Question: I have this code. (Used it in other old project of mine, worked wonderfully)
'''
SOCKET Connect(char * host, int port){
struct sockaddr_in sin = {0};
struct hostent * entry = 0;
SOCKET s = socket(AF_INET, SOCK_STREAM, IPPROTO_TCP);
if(s == INVALID_SOCKET){
return INVALID_SOCKET;
}
entry = gethostbyname(host);
if(entry == 0){
closesocket(s);
return INVALID_SOCKET;
}
sin.sin_addr = *((LPIN_ADDR)*entry->h_addr_list);
sin.sin_family = AF_INET;
sin.sin_port = htons(port);
// The process becomes dealocked after this line
if( connect(s,(const LPSOCKADDR)&sin,sizeof(SOCKADDR)) == SOCKET_ERROR){
closesocket(s);
return INVALID_SOCKET;
}
return s;
}
'''
I started this morning working on a Delphi project using TTcpClient and Indy's TIdTcpClient wrappers and I noticed the process did not make any connections rather it just hung after calling connect. I then switched to C/C++ and tried with this code which does the same thing. After it hangs, there's no way to kill it (unless when it's being debugged where I had to exit the debugger). TaskManager, Process Explorer didn't do shit.
There are no threads or loops or whatever that may cause it to hang just this code and another function that writes to the socket after it connects.
When debugging with Visual Studio, after sometime there's a message (below)

Even Wireshark doesn't show anything at all. Restarted my computer and still the same problem.
So has anyone ever had this problem before?
Used compilers
- - -
OS : Windows 7 64 bit, Ultimate
Winsock Version: 2.2
So I thought I would getaway and switched to Java only to find out the same problem after a couple of times. What the hell is wrong here. The Java takes around 2 minutes to connect even on localhost. This simple code takes ~2 minutes during which java.exe can't be killed also.
'''
long startTime = System.currentTimeMillis(), endTime;
Socket clientSock = new Socket("localhost",80); // running Apache on localhost
endTime = System.currentTimeMillis();
Log("Connection time " + (endTime - startTime) + " ms");
clientSock.close();
run:
Connection time 125088 ms
'''
As for Java I did some searches and this problem was a bug in version 1 of the JDK but the change log showed it had been patched. But then again this happens in the underlying winsock library. WHY ? This program connects instantly and it also uses winsock: <URL>
So now I have to re-write lines of JAVA in assembly just because of this? Help me out here people.
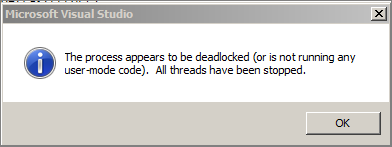
Answer: Since you are encountering the same problem in multiple wrappers that all ultimately delegate to Winsock, its safe to assume that this is an OS issue, not a coding issue. Something on your system has hosed your Winsock installation, or the OS is having networking problems in general, especially since a simple OS reboot did not clear the issue. Try using Windows' command-line 'netsh' tool to reset both the TCP and Winsock subsystems, the command-line 'ipconfig' tool to flush the DNS cache, reboot, and see if the problem continues.
On the coding side, you should implement a timeout on the 'connect()' to avoid further deadlocks. There are two ways to do that:
1. Put the socket into non-blocking mode and then call select() if connect() returns a WSAEWOULDBLOCk error. If select() times out, close the socket.
2. Leave the socket in blocking mode and use a separate thread to manage the timeout. Call connect() in the thread, or run your timeout logic in the thread, it does not really matter, but if the timeout elapses while connect() is still running then you can close the socket, aborting connect(). This is the approach that TIdTCPClient uses.